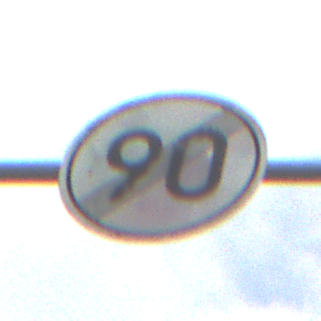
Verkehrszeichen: EndeGeschwindigkeit90
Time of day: MorningAfternoon
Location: Outdoor (Nature)
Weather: Overcast
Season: NotSpecified
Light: Natural